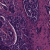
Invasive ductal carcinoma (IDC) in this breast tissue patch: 1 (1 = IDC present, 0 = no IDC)